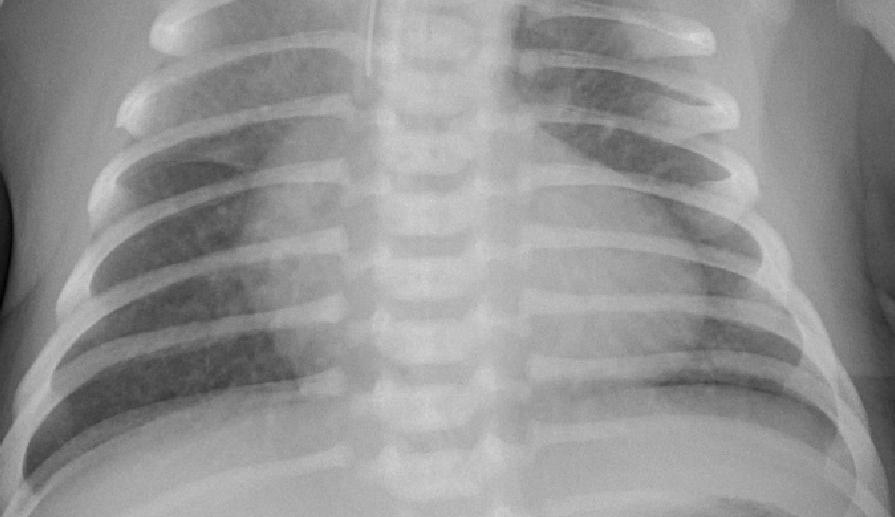
Diagnosis: PNEUMONIA